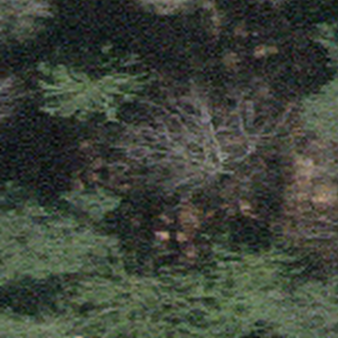
Label: other